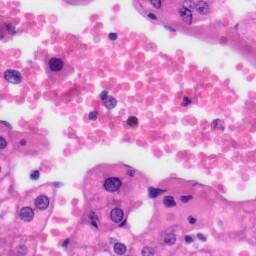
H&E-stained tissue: Liver